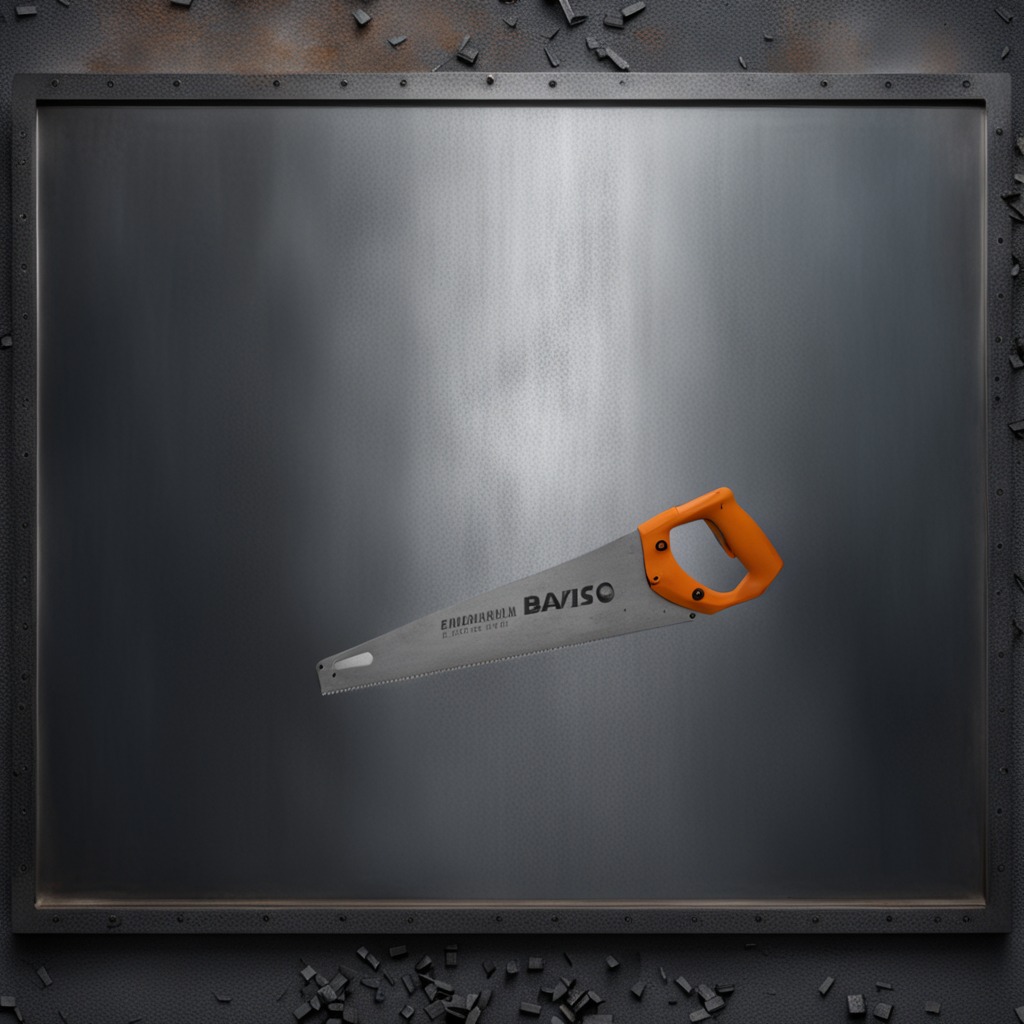
A handheld metal saw is lying on the cold steel table in a mining workshop.